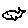
Label: fish